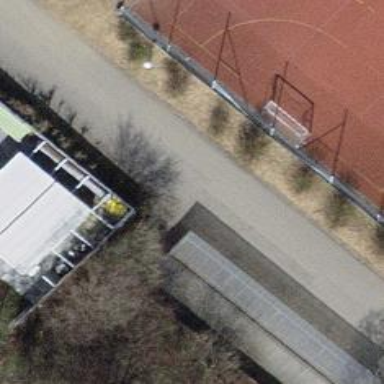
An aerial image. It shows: Bicycle parking area with stands.